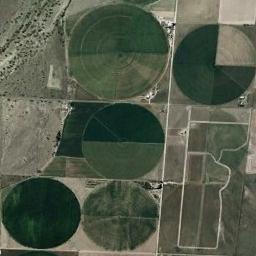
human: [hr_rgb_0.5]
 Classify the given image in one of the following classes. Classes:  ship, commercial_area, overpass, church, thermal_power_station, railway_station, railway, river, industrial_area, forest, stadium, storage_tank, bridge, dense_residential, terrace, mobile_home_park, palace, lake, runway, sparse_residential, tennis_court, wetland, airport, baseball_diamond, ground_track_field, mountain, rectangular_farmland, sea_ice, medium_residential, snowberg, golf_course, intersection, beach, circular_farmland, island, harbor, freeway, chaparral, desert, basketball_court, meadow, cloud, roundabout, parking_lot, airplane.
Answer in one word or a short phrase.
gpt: circular_farmland